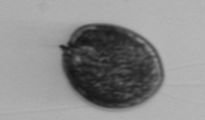
Label: Prorocentrum